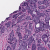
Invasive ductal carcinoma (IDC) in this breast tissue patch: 1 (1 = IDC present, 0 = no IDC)